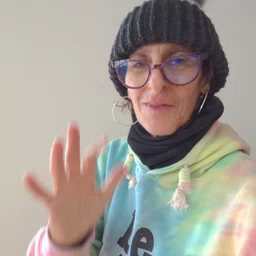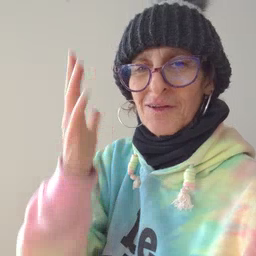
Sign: tree